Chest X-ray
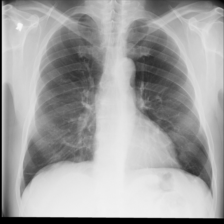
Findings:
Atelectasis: positive
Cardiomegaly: negative
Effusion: negative
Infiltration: negative
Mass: negative
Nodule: negative
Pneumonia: negative
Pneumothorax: negative
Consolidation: negative
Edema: negative
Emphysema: negative
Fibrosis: negative
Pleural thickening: negative
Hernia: negative